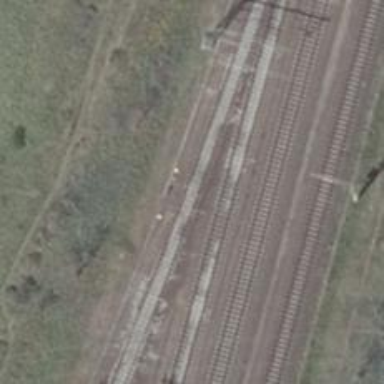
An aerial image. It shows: Railway signal.